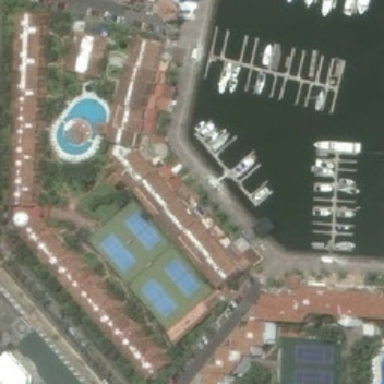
The resort is near a large harbor .